Question: I have a 'ListView' and the last list item contains 'EditText':
'''
<?xml version="1.0" encoding="utf-8"?>
<RelativeLayout xmlns:android="http://schemas.android.com/apk/res/android"
android:layout_width="match_parent"
android:layout_height="match_parent"
android:orientation="vertical" >
<RelativeLayout
android:id="@+id/contentLayout"
android:layout_width="match_parent"
android:layout_height="wrap_content"
android:layout_alignParentLeft="true"
android:layout_alignParentRight="true"
android:layout_alignParentTop="true"
android:layout_marginLeft="10dp"
android:layout_marginRight="10dp"
android:layout_marginTop="30dp"
android:orientation="vertical" >
<ImageView
android:id="@+id/test"
android:layout_width="wrap_content"
android:layout_height="wrap_content"
android:layout_alignRight="@+id/messageEditText"
android:layout_below="@+id/messageEditText"
android:layout_marginRight="14dp"
android:src="@drawable/test" />
<EditText
android:id="@+id/messageEditText"
android:layout_width="wrap_content"
android:layout_height="wrap_content"
android:layout_alignParentLeft="true"
android:layout_alignParentTop="true"
android:layout_toLeftOf="@+id/sendImageButton"
android:ems="10"
android:gravity="top"
android:hint="@string/messageEditText"
android:inputType="textMultiLine"
android:minHeight="55dp"
android:paddingLeft="10dp"
android:paddingRight="10dp"
android:paddingTop="10dp" />
<ImageButton
android:id="@+id/sendImageButton"
android:layout_width="wrap_content"
android:layout_height="wrap_content"
android:layout_alignBottom="@id/messageEditText"
android:layout_alignParentRight="true"
android:layout_alignTop="@id/messageEditText"
android:adjustViewBounds="true"
android:maxHeight="55dp"
android:maxWidth="55dp"
android:padding="12dp"
android:scaleType="centerInside"
android:src="@drawable/sendmessage" />
</RelativeLayout>
</RelativeLayout>
'''
Half of the 'EditText' is hidden. I also can't scroll 'ListView'. Any solution?

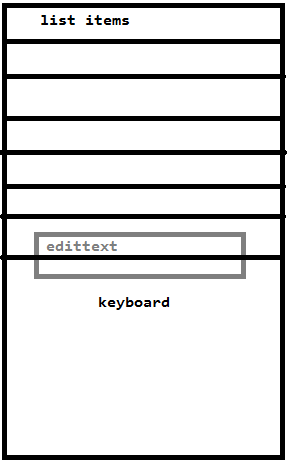
Answer: Solution was to set an 'android:softInputMode' attribute to 'adjustResize' in Manifest and put layout(not list item layout) inside a ScrollView.